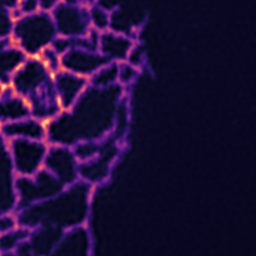
Label: Super-resolution ER image